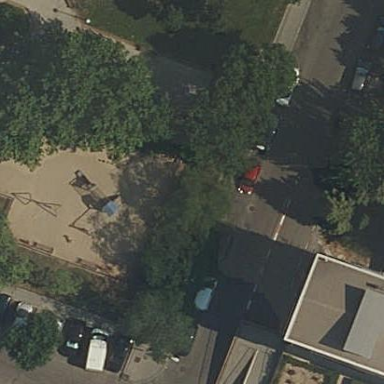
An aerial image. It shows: Playground area for leisure land.